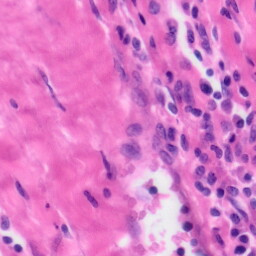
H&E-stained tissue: Tonsil